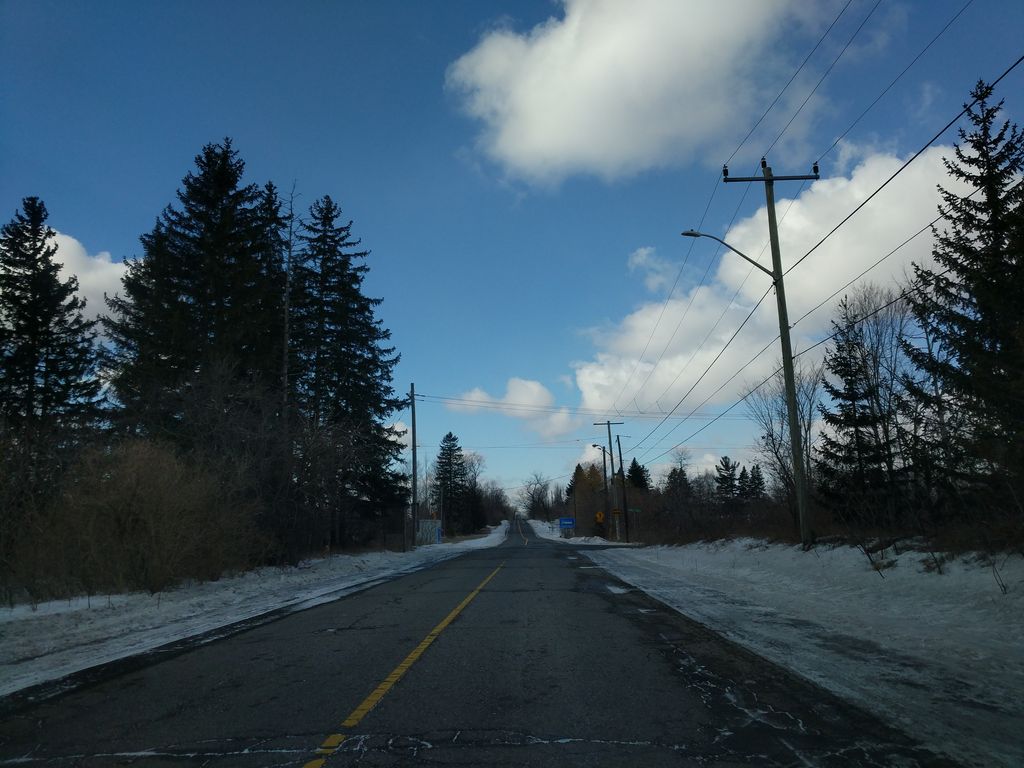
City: toronto